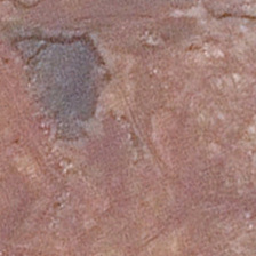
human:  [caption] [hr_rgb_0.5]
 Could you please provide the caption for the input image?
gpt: A red field was bare .

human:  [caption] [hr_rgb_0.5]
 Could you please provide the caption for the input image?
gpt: The black pond is in the middle of an open land.

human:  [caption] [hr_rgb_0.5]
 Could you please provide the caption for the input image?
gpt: There is a dry pond in the middle of a red field.

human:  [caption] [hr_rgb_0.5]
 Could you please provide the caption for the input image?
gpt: There is a dry pond in the middle of the red field.

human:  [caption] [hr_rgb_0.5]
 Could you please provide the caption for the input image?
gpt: The black pond is in the middle of the clearing.